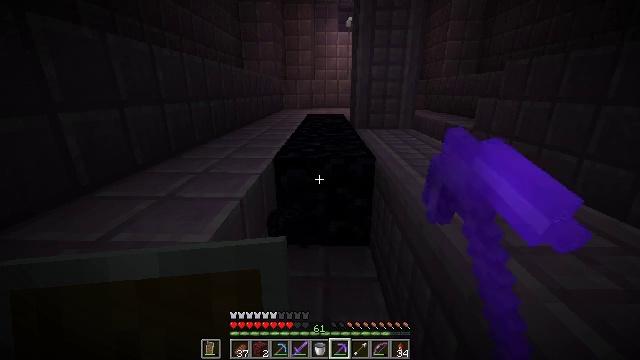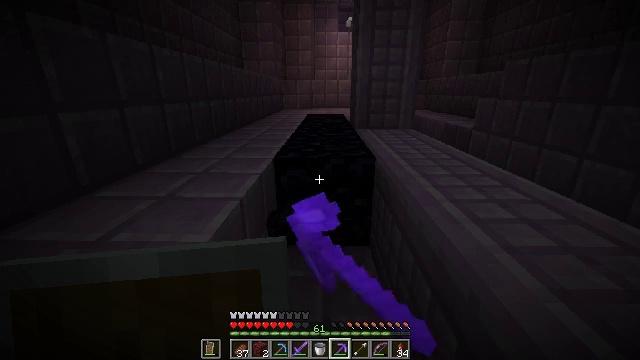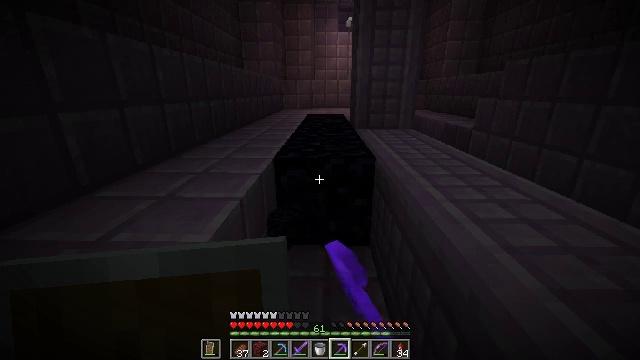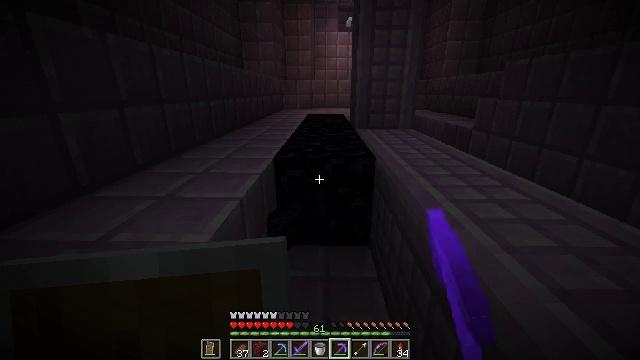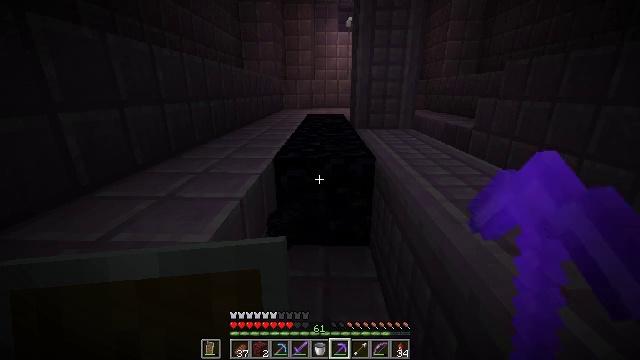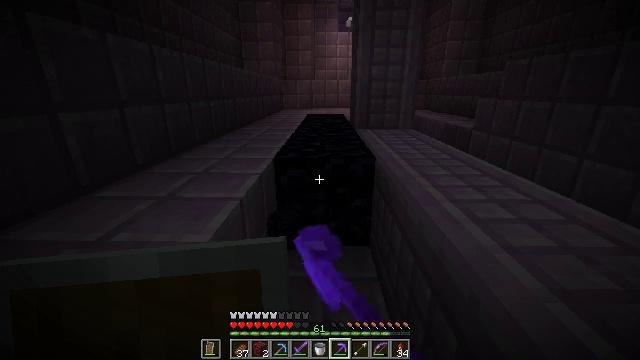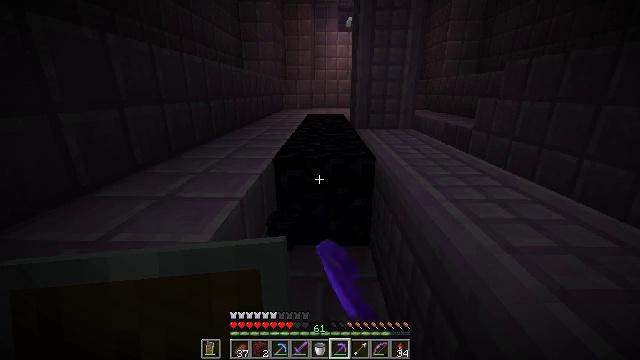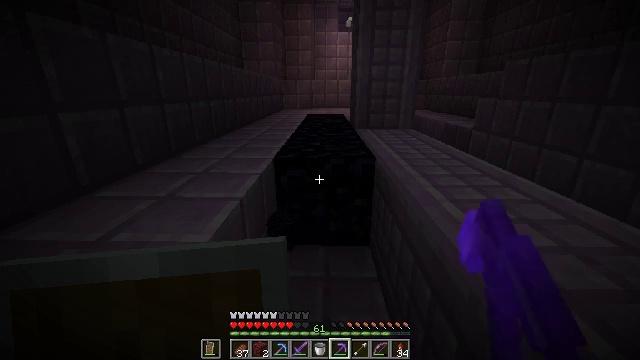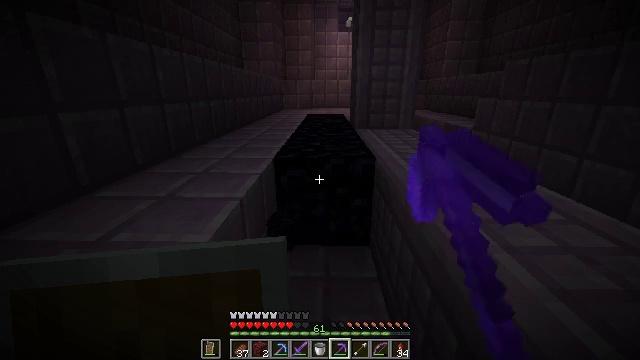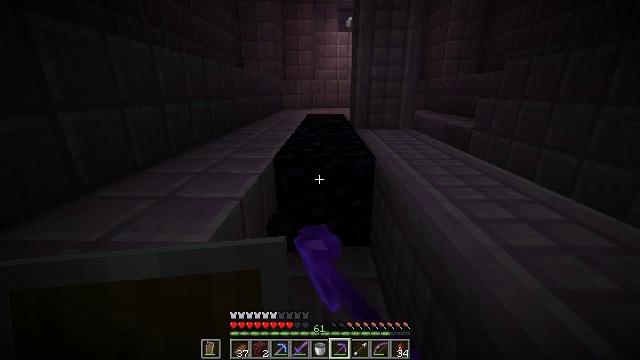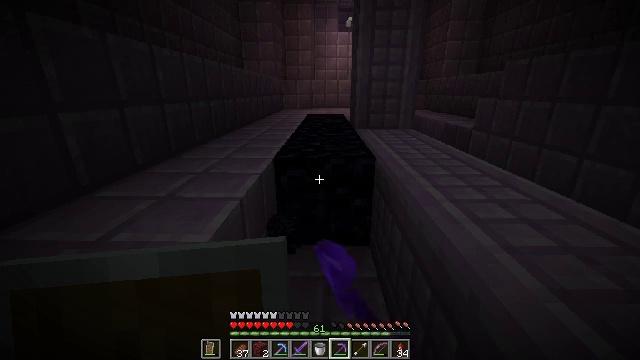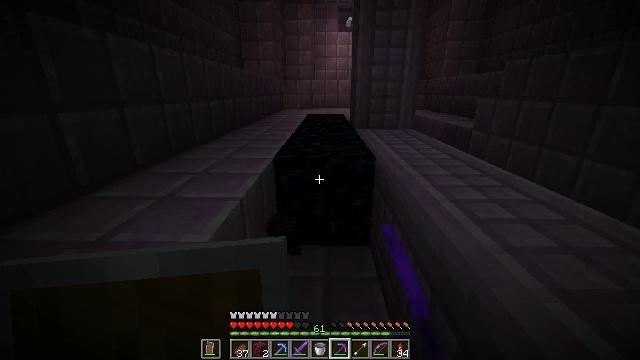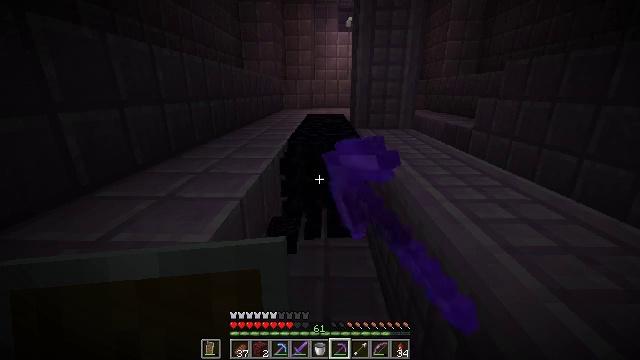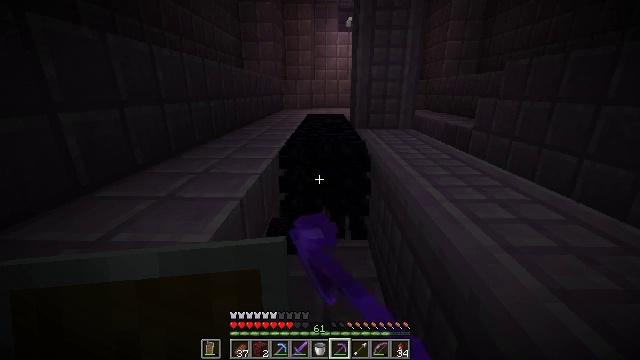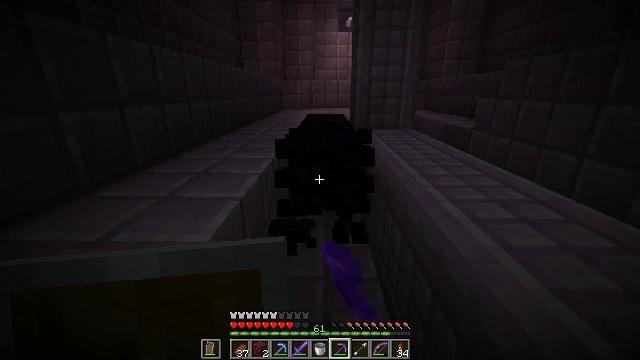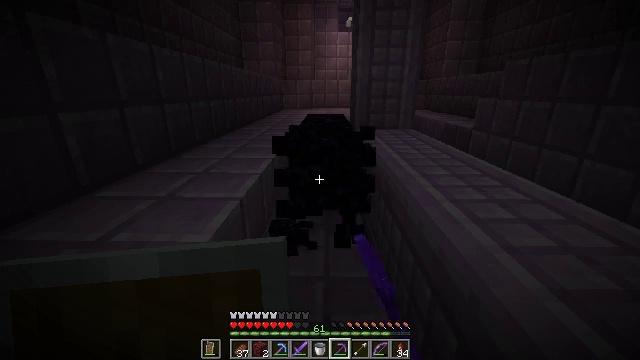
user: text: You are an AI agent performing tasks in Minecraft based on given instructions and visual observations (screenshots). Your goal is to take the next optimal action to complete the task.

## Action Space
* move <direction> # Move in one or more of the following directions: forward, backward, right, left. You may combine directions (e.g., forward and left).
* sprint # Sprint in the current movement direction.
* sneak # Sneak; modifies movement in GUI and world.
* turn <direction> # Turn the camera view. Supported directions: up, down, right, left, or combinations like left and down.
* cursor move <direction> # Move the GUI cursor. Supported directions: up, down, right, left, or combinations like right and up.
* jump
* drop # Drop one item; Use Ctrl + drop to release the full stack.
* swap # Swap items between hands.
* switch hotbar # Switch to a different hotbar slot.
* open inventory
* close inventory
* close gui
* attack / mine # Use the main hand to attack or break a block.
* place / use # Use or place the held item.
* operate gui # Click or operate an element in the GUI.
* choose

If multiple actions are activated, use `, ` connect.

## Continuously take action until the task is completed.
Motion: motion action
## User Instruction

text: Harvest obsidian for portal building.
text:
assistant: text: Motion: attack / mine
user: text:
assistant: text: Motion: attack / mine
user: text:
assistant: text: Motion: attack / mine
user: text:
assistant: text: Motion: attack / mine
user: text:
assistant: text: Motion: attack / mine
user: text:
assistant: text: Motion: attack / mine
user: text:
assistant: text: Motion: attack / mine
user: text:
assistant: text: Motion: attack / mine
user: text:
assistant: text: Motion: attack / mine
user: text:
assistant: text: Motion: attack / mine
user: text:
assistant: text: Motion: attack / mine
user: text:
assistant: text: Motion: attack / mine
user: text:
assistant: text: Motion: attack / mine
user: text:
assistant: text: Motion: attack / mine
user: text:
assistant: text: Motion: attack / mine
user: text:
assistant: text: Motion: attack / mine
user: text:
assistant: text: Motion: attack / mine
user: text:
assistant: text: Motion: attack / mine
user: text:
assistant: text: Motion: attack / mine
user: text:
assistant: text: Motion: attack / mine
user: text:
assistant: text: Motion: attack / mine
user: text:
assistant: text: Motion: attack / mine
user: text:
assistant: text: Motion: attack / mine
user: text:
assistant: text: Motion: attack / mine
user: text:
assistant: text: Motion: attack / mine
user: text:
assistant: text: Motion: attack / mine
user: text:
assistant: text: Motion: attack / mine
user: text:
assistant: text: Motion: attack / mine
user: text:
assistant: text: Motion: attack / mine
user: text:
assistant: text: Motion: attack / mine